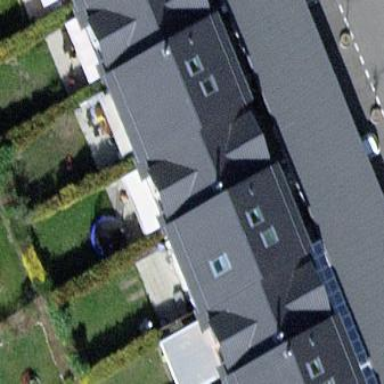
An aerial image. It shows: Residential building.